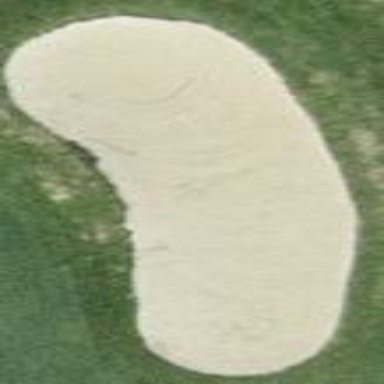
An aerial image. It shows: Golf bunker filled with sandy terrain.